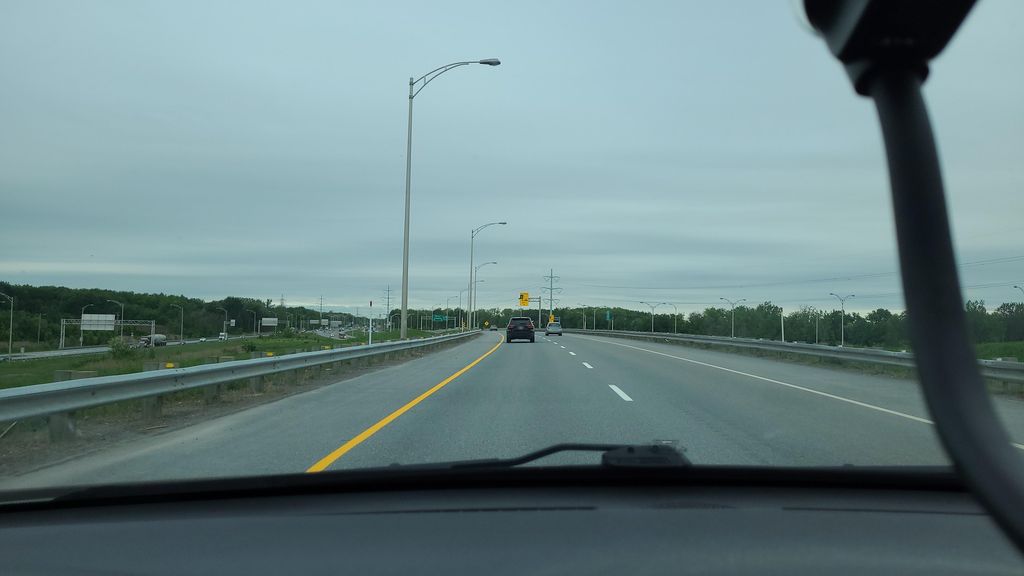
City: montreal